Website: macys
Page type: customer-info-address
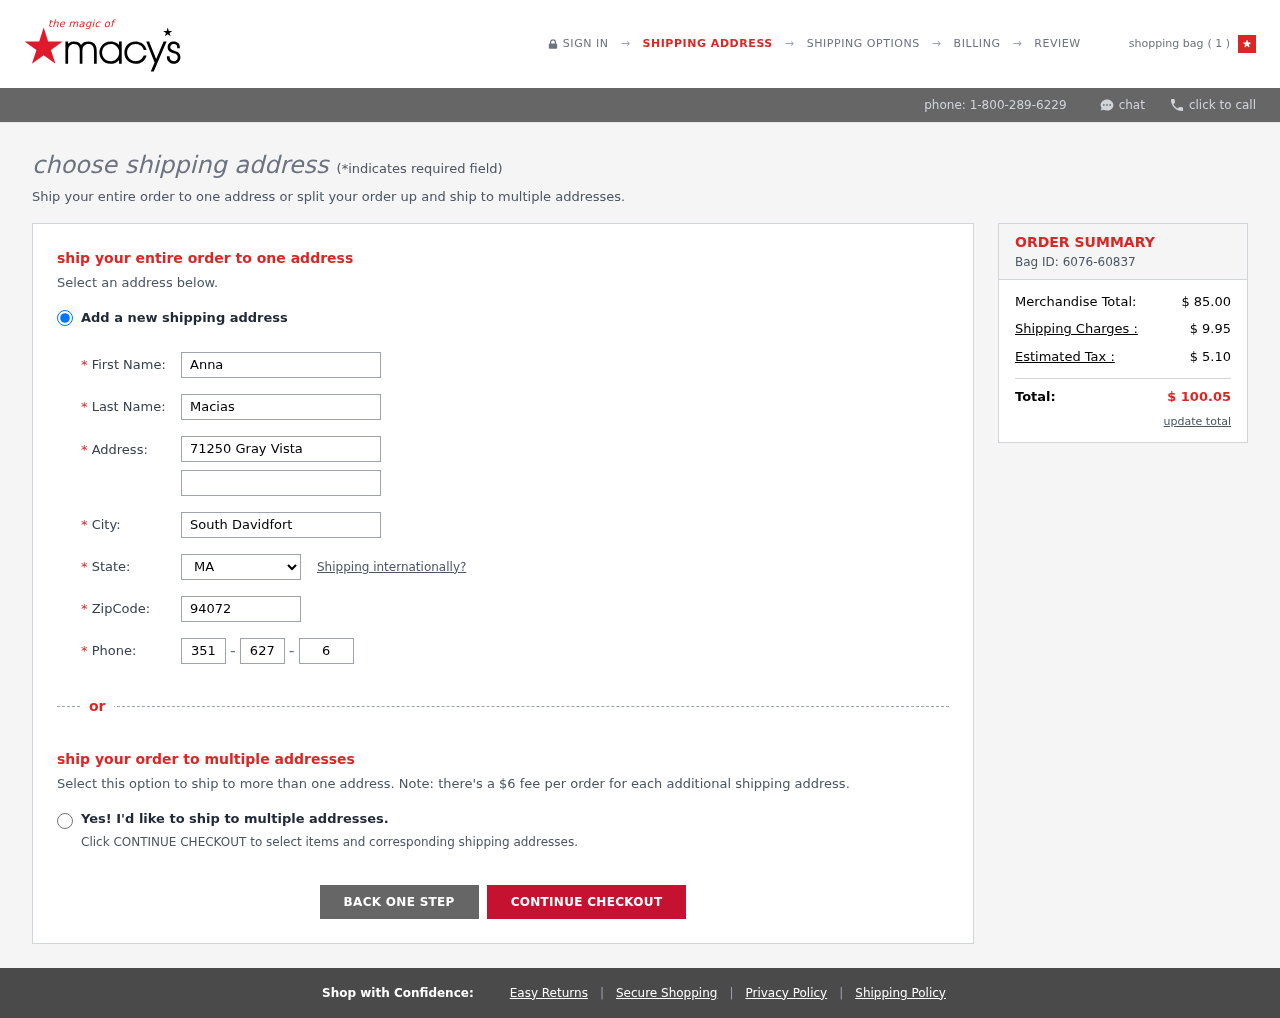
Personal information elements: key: PII_CITY
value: South Davidfort
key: PII_FIRSTNAME
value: Anna
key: PII_LASTNAME
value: Macias
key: PII_PHONE_AREA
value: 351
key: PII_PHONE_PREFIX
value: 627
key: PII_PHONE_SUFFIX
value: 6128
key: PII_POSTCODE
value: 94072
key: PII_STATE_ABBR
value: MA
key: PII_STREET
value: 71250 Gray Vista
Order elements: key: ORDER_NUM_ITEMS
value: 1
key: ORDER_ID
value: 6076-60837
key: ORDER_SUBTOTAL
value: $ 85.00
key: ORDER_SHIPPING_COST
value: $ 9.95
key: ORDER_TAX
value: $ 5.10
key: ORDER_TOTAL
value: $ 100.05